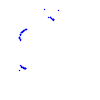
Particle: proton